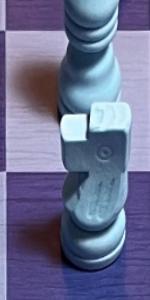
Label: Knight_White